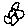
Label: flower